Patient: sex M, age 72
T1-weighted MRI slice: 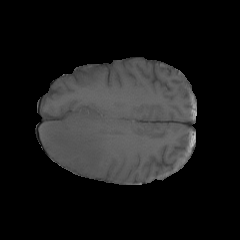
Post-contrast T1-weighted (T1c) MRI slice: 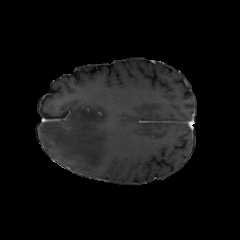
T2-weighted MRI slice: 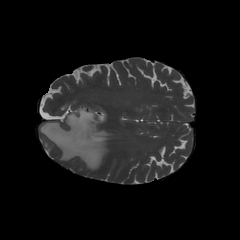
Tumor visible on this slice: yes
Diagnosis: Glioblastoma, IDH-wildtype
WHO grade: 4